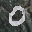
Label: 0